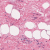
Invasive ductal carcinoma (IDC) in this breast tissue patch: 0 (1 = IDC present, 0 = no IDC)